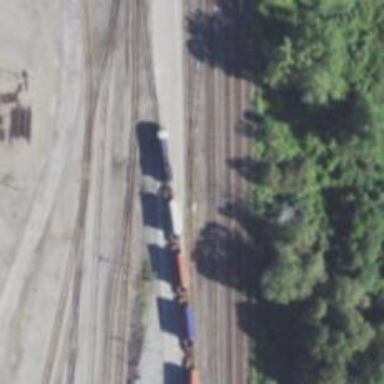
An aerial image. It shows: Railway siding for service.